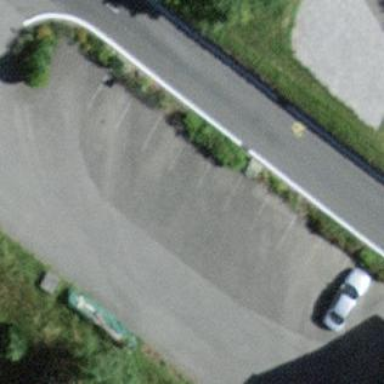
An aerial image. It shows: Parking area.